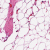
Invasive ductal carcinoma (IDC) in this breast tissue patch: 0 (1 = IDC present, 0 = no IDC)